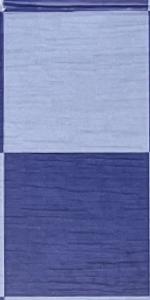
Label: Empty